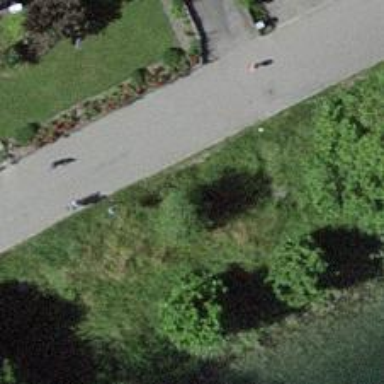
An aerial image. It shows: Bench.